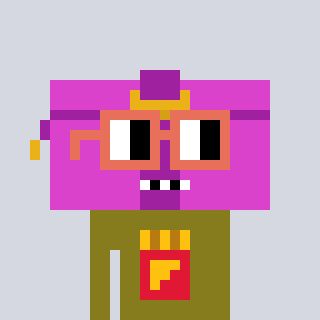
a pixel art character with square orange glasses, a clutch-shaped head and a gunk-colored body on a cool background